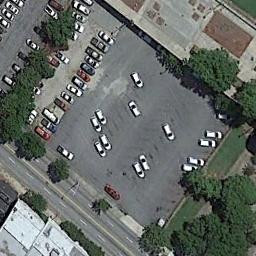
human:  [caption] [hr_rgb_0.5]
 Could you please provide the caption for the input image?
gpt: The parking lot is next to some buildings and trees .

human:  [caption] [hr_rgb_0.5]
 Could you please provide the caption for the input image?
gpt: There are a dozen cars in the parking lot .

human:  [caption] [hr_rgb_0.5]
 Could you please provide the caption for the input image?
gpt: Many cars of different styles are on the parking lot .

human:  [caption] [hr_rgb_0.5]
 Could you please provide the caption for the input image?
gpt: The parking lot with some neatly arranged cars is surrounded by some trees and buildings .

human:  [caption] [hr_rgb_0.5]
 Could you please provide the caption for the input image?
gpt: There are some green trees beside the parking lot .